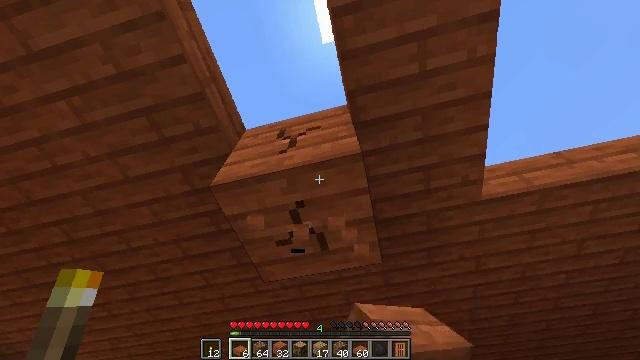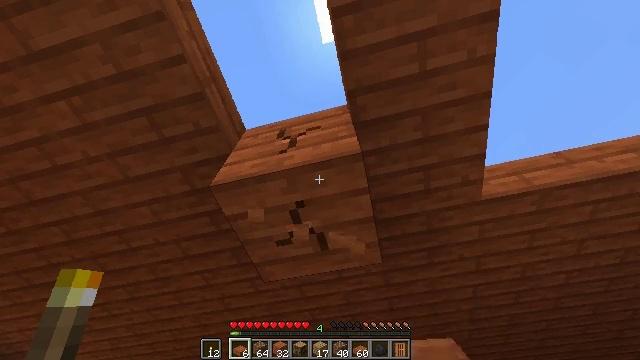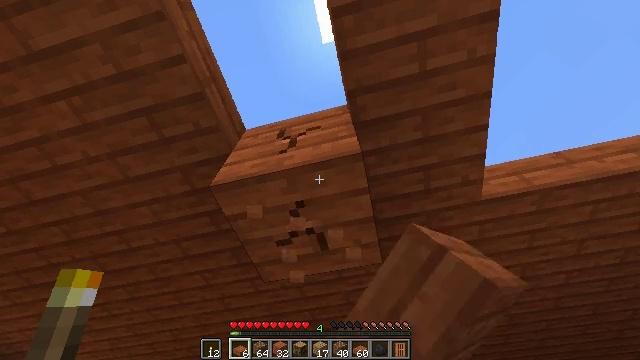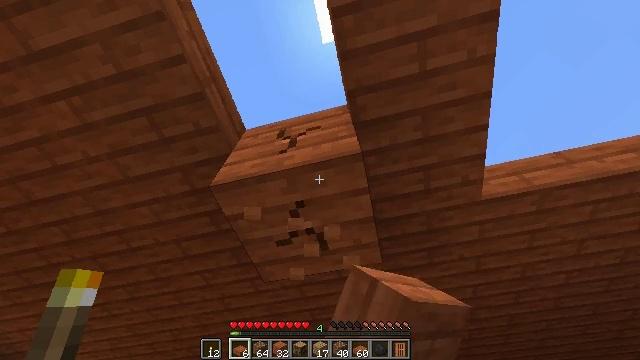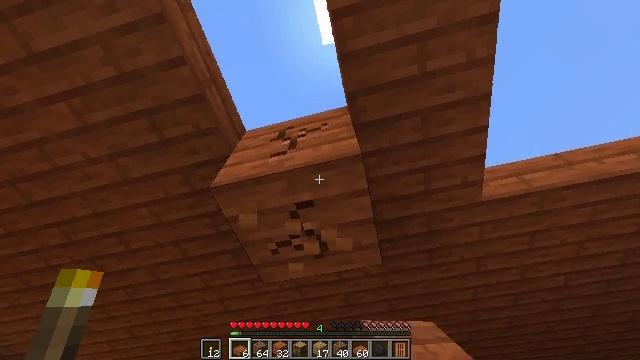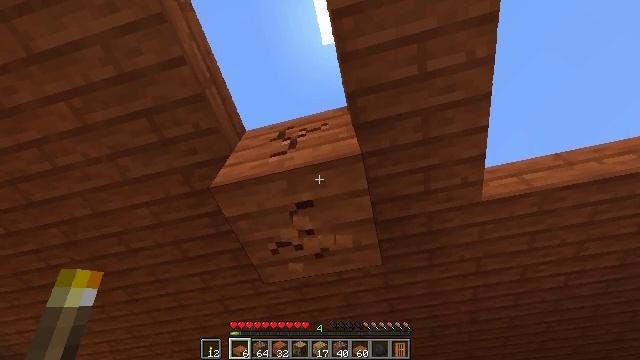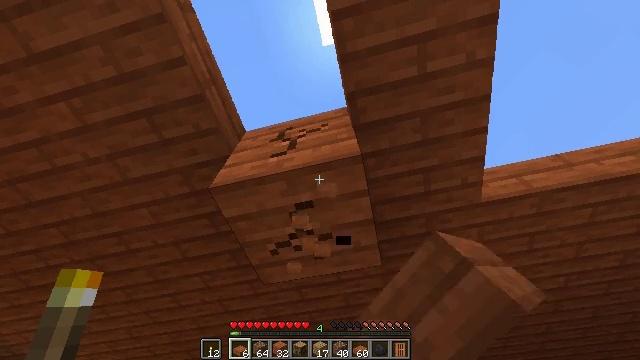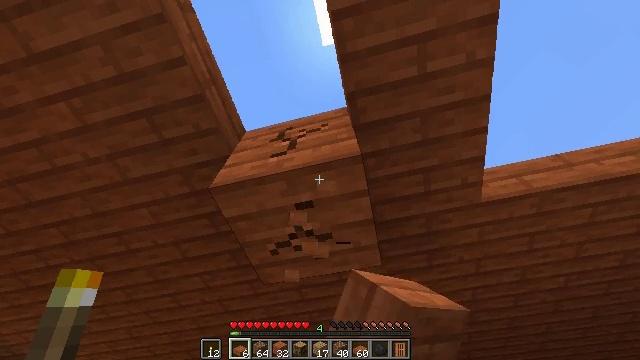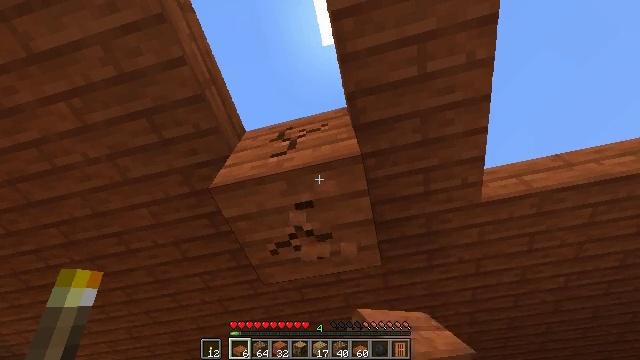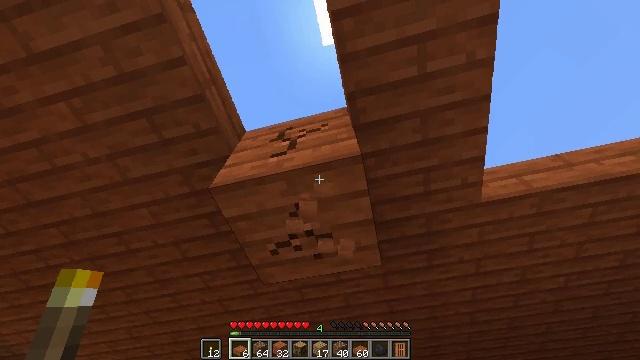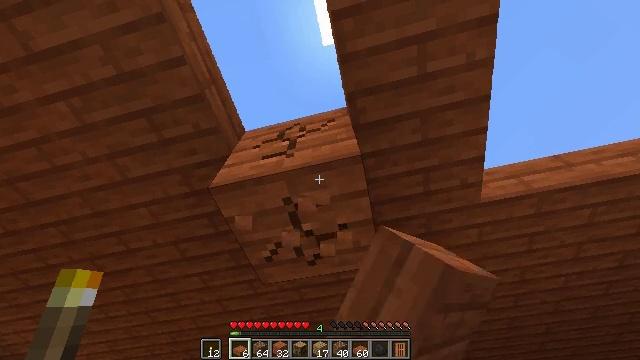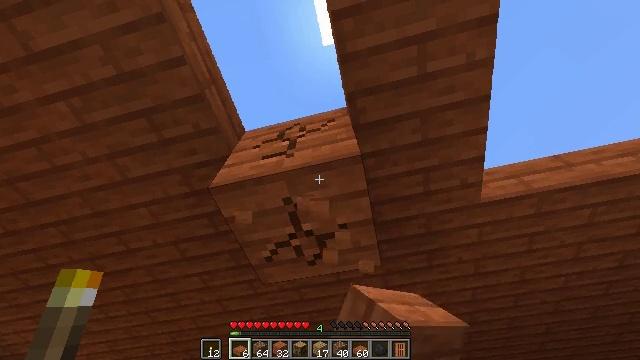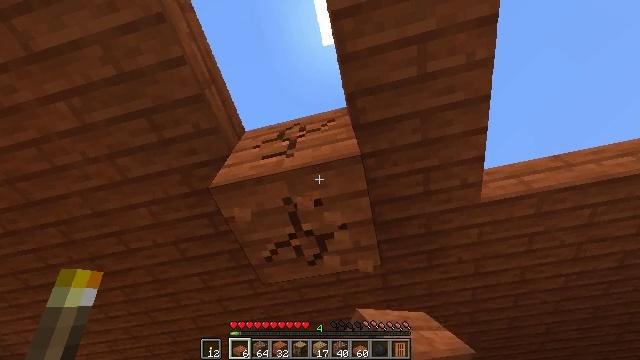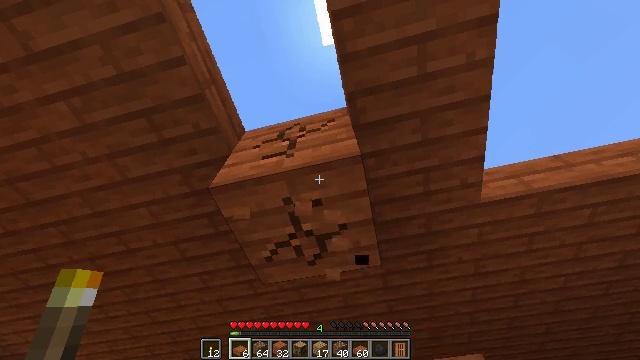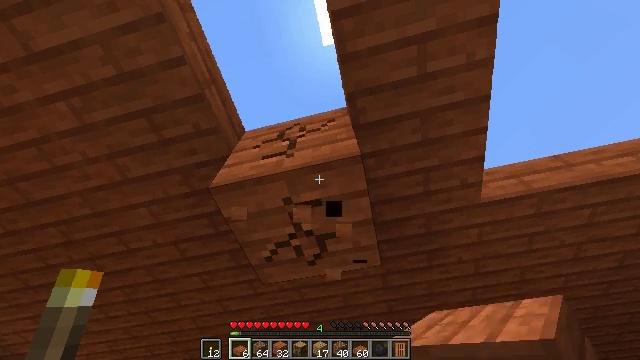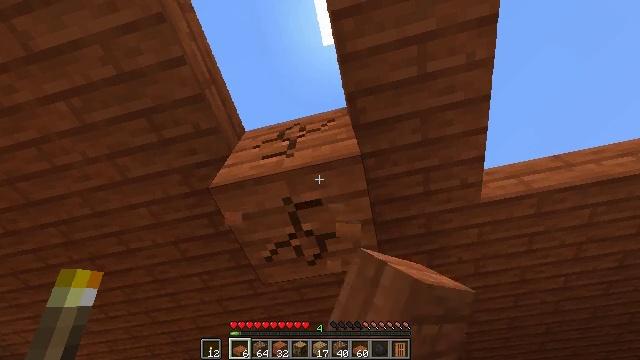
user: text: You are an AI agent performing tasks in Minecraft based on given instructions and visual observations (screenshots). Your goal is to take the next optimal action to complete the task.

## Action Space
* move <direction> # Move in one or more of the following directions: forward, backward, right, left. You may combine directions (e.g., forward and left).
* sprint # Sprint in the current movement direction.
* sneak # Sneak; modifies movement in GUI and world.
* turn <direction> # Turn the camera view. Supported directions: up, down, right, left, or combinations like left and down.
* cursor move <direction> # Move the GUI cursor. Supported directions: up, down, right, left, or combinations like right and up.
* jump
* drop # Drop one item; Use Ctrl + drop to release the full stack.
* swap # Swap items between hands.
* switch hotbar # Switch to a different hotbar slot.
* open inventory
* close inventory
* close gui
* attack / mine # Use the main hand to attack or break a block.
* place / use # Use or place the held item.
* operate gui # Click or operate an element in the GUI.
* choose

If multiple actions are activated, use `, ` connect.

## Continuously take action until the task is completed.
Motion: motion action
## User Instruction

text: Attack the acacia slab with your tool.
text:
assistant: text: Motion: attack / mine
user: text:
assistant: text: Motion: attack / mine
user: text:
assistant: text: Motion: attack / mine
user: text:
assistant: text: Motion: attack / mine
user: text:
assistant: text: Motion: attack / mine
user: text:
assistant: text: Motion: attack / mine
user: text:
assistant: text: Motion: attack / mine
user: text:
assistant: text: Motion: attack / mine
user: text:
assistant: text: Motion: attack / mine
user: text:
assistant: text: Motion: attack / mine
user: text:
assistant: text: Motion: attack / mine
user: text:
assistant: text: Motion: attack / mine
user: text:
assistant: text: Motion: attack / mine
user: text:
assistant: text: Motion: attack / mine
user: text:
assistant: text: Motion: attack / mine
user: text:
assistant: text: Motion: attack / mine
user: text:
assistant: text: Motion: attack / mine
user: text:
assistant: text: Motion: attack / mine
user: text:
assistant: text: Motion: attack / mine
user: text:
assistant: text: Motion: attack / mine
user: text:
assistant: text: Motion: attack / mine
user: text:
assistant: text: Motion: attack / mine
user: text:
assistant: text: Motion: attack / mine
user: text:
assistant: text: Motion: attack / mine
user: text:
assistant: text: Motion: attack / mine
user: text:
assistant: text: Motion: attack / mine
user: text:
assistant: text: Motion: attack / mine
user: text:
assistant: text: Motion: attack / mine
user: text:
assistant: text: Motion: attack / mine
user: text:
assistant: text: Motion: attack / mine